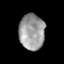
Tissue: prostate
Cell type: T cells
Senescence score: 0.315
Nuclear area (px): 890
Mean DAPI intensity: 155.828